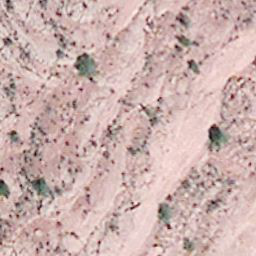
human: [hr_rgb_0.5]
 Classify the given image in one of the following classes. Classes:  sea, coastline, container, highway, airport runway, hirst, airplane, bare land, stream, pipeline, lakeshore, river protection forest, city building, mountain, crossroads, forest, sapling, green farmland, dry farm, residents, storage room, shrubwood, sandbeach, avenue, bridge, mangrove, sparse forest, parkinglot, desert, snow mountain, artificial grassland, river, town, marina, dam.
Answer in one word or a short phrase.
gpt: bare land